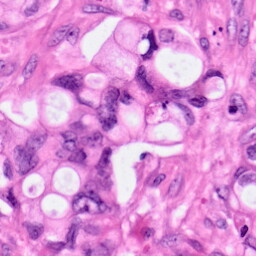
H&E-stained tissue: Pancreatic